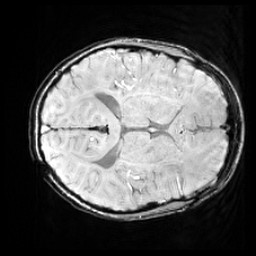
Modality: SWI
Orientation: axial
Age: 9
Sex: male
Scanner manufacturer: siemens
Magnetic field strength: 3 T
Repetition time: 0.027 s
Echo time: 0.02 s